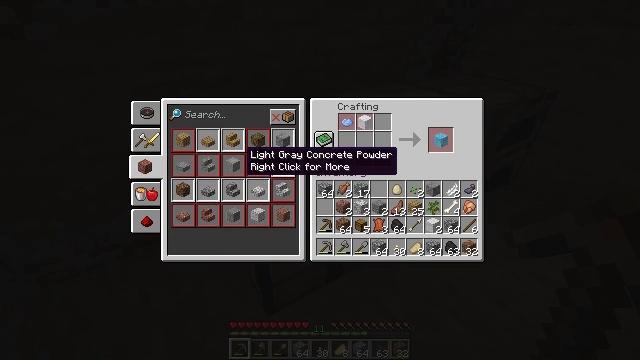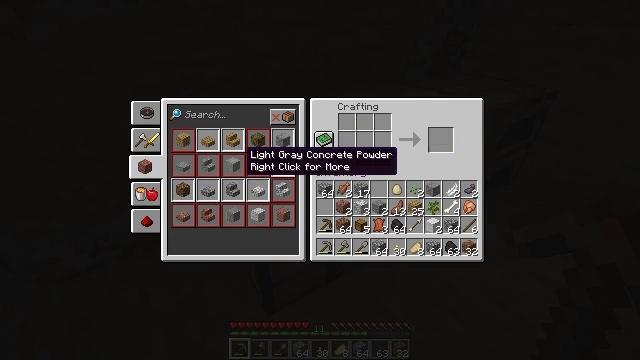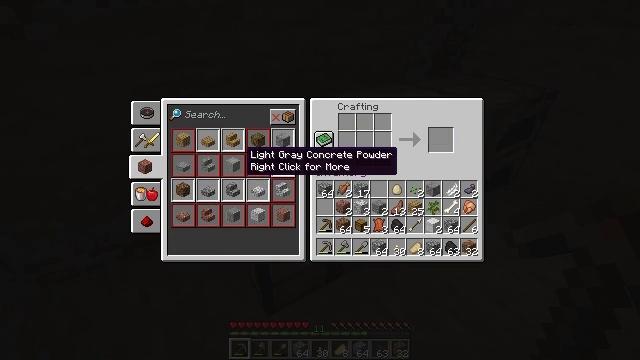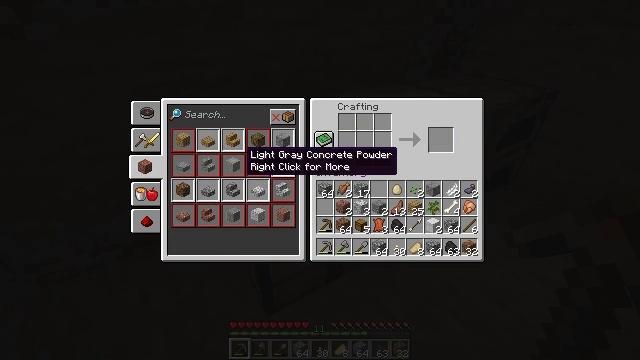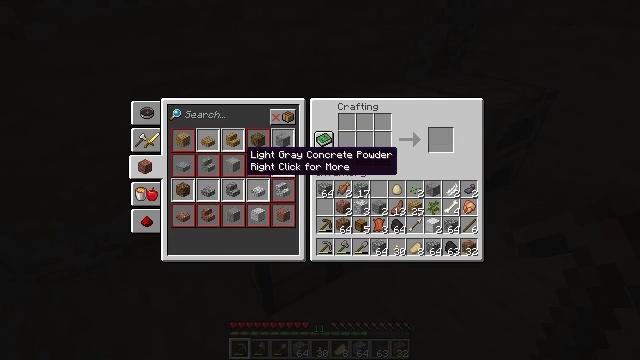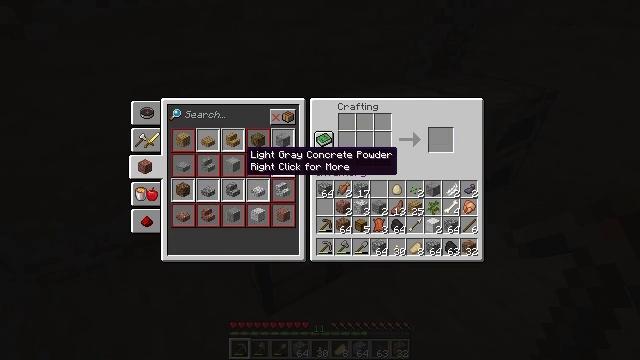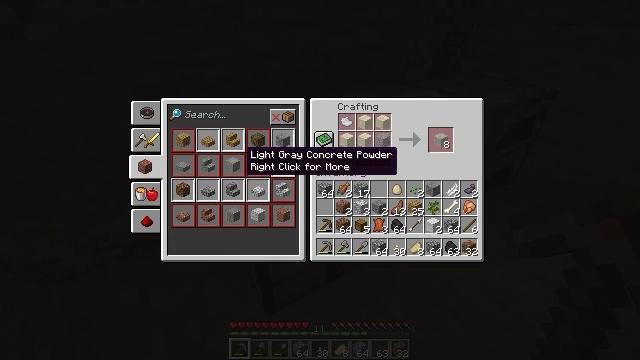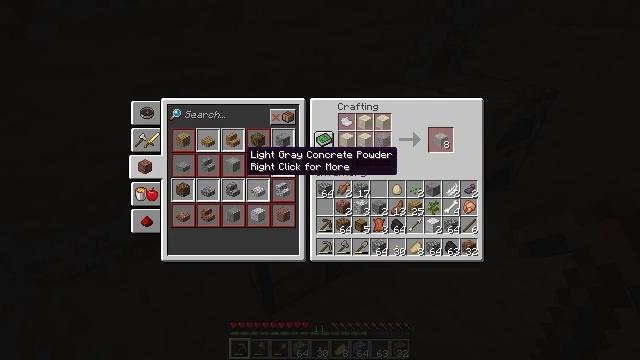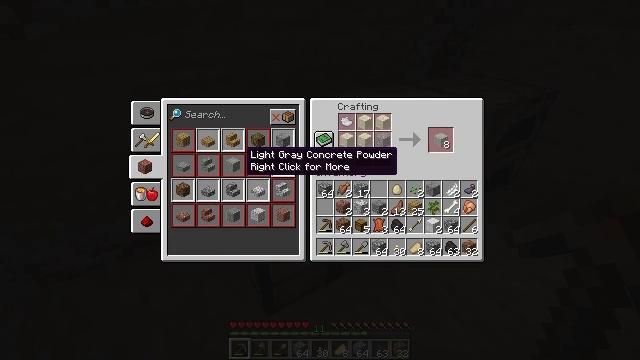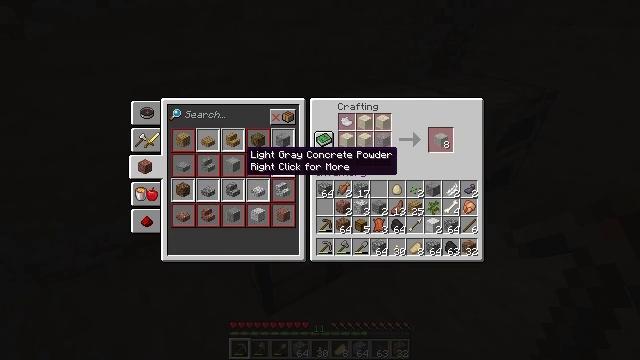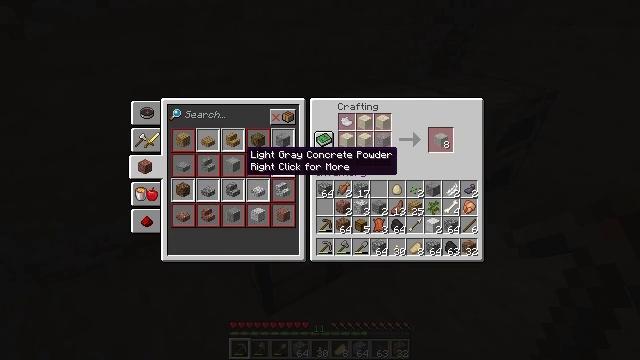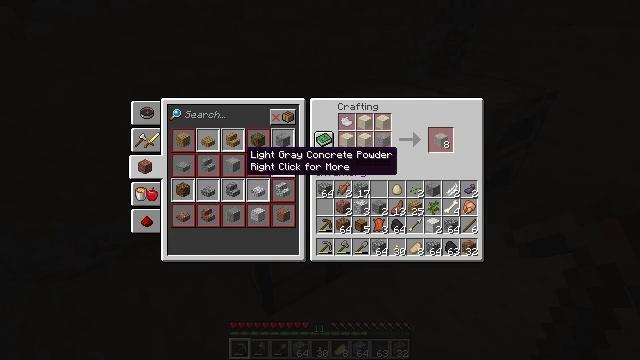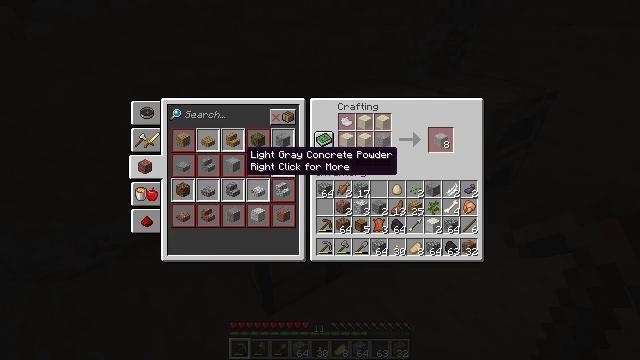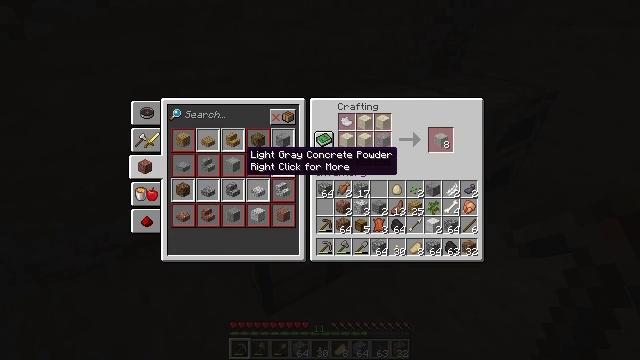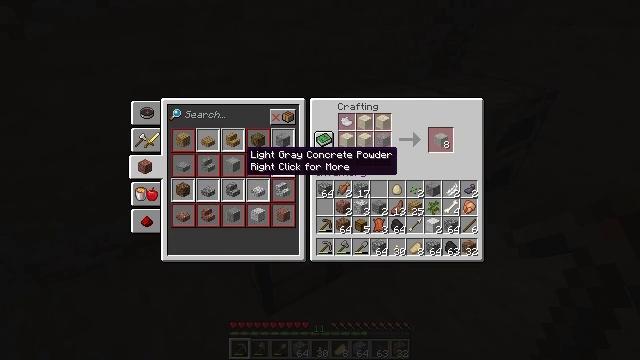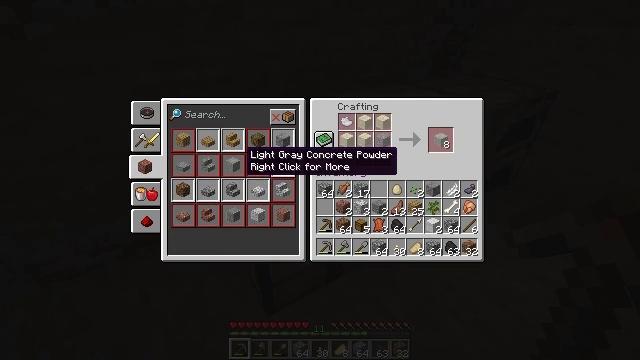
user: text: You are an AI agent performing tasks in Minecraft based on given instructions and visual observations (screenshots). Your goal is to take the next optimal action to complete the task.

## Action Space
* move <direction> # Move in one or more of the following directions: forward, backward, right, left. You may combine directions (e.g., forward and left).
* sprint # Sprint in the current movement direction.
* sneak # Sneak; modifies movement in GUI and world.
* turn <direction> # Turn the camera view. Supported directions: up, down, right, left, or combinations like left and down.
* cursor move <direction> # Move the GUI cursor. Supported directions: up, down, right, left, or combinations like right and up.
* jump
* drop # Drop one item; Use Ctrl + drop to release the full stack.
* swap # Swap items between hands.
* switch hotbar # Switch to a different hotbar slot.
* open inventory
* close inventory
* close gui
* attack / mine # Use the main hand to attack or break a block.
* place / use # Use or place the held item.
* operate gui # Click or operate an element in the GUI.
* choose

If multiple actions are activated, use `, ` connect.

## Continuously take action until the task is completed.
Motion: motion action
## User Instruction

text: Open the crafting table to craft a white carpet.
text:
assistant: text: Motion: operate gui
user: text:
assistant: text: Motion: operate gui
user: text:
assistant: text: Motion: operate gui
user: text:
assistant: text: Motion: no_op
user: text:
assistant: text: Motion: no_op
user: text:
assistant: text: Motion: no_op
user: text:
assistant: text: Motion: no_op
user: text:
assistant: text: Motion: no_op
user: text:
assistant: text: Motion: no_op
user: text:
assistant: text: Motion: no_op
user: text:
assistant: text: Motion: no_op
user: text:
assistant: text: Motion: no_op
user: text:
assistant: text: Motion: no_op
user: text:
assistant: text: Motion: no_op
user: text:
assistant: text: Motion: no_op
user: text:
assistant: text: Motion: no_op
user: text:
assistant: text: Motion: no_op
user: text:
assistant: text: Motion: no_op
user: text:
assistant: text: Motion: no_op
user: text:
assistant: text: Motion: no_op
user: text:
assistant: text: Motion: operate gui
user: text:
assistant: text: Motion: operate gui
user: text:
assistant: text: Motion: operate gui
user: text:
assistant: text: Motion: no_op
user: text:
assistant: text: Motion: no_op
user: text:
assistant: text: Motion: no_op
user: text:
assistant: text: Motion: no_op
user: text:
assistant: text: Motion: no_op
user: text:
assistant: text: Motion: no_op
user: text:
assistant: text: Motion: no_op